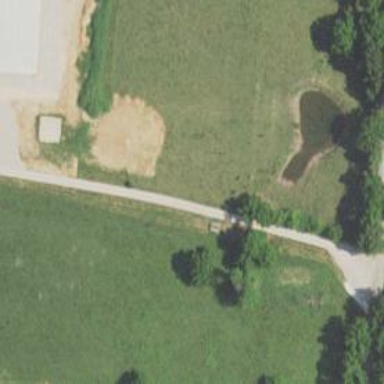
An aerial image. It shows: Driveway.